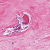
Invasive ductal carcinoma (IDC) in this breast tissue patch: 0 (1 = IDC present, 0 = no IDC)